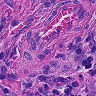
Metastatic tissue present: yes